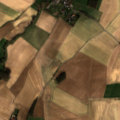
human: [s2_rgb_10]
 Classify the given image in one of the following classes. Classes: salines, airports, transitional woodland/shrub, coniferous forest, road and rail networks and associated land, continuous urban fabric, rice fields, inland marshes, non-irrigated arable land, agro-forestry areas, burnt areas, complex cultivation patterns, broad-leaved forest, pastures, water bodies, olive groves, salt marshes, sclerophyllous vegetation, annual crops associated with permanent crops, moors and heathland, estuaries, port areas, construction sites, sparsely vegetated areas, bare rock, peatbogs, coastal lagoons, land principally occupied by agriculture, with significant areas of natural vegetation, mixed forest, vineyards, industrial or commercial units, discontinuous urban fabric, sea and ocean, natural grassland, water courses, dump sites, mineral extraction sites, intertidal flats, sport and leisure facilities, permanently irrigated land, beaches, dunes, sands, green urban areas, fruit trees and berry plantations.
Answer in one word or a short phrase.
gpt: non-irrigated arable land, pastures, complex cultivation patterns